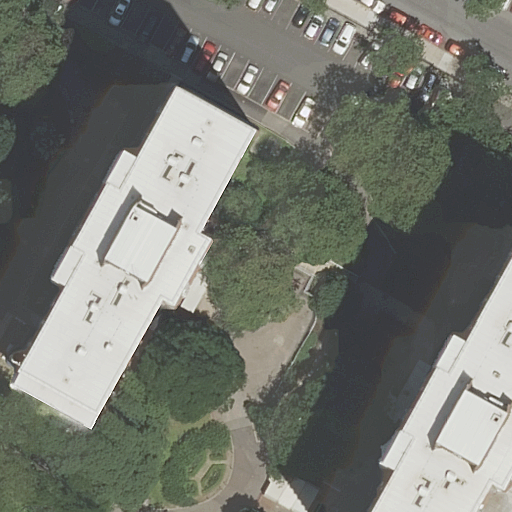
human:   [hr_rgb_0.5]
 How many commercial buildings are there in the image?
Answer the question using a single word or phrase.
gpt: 0

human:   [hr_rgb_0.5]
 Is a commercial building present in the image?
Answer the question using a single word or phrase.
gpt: no

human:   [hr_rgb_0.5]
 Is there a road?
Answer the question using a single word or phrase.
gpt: yes

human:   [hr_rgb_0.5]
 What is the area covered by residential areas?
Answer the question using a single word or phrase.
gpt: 10639m2

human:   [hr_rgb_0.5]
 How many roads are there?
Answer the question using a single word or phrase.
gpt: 5

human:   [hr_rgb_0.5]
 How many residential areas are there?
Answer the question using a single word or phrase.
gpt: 2

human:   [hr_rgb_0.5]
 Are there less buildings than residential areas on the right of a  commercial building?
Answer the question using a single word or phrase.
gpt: no

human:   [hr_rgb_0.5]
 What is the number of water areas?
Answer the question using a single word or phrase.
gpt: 0

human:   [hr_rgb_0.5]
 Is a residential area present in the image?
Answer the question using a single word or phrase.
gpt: yes

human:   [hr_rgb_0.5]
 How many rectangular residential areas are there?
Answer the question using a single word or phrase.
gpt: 2

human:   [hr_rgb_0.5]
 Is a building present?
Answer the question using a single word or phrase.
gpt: yes

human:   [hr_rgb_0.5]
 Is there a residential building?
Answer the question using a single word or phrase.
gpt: yes

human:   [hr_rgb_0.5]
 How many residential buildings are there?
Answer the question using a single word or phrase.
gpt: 2

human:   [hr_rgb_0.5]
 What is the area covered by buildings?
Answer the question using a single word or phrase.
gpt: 1960m2

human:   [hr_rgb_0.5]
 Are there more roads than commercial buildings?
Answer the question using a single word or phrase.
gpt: yes

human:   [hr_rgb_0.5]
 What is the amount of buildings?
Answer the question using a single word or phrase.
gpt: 2

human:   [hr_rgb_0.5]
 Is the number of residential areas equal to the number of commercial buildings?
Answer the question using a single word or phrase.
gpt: no

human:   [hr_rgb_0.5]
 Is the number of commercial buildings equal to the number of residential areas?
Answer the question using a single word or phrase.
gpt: no

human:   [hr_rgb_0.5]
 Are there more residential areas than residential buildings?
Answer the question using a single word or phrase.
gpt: no

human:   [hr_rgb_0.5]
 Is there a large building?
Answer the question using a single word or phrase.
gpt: yes

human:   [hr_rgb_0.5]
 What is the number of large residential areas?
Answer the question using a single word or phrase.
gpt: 1

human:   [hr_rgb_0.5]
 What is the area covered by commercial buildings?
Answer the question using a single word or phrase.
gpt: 0m2

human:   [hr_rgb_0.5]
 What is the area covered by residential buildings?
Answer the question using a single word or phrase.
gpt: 1960m2

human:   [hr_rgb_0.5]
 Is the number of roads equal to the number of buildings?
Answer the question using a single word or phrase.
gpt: no

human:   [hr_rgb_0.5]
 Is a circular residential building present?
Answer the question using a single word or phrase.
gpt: no

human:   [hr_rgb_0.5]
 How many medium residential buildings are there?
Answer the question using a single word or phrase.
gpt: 0

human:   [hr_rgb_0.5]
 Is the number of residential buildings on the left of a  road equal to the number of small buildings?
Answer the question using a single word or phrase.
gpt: no

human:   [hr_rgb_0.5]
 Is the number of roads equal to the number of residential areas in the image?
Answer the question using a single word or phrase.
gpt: no

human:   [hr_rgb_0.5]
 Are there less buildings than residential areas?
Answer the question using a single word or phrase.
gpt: no

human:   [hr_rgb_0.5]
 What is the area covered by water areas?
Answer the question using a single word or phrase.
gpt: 0m2

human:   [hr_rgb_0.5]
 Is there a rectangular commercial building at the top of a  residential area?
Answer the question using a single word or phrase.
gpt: no

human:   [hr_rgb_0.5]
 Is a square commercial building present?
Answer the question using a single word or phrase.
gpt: no

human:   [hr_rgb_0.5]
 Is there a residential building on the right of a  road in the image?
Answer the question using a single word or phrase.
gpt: yes

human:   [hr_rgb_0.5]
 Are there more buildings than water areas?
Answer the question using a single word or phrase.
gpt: yes

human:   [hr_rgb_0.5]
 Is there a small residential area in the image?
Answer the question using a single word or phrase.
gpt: no

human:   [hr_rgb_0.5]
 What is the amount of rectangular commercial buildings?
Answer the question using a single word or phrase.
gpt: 0

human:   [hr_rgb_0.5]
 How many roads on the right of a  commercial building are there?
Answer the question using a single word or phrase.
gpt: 0

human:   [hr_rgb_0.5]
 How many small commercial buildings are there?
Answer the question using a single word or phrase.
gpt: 0

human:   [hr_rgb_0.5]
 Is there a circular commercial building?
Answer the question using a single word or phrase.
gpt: no

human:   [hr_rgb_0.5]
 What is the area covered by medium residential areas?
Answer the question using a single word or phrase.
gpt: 100m2

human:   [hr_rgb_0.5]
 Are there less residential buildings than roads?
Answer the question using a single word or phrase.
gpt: yes

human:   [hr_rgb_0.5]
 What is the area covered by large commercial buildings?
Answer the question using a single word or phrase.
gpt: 0m2

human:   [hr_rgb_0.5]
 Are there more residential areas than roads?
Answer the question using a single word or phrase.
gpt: no

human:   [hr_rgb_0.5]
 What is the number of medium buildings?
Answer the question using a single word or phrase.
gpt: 0

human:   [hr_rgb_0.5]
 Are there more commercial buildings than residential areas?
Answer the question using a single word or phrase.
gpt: no

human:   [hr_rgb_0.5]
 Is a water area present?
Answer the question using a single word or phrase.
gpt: no

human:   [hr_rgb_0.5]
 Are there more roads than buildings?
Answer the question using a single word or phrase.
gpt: yes

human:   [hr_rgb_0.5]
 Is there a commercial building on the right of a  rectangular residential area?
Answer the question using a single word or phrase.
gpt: no

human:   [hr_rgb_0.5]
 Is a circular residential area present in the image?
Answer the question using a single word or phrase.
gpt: no

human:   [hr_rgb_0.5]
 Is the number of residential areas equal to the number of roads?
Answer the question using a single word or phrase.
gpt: no

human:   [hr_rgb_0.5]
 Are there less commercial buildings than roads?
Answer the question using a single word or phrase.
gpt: yes

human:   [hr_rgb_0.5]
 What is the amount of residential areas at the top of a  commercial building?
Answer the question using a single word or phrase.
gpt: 0

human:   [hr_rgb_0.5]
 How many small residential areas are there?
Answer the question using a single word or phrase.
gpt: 0

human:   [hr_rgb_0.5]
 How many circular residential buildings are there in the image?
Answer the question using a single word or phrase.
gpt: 0

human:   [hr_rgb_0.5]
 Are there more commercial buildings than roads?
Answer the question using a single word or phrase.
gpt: no

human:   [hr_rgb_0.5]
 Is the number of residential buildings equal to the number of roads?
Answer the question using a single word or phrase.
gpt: no

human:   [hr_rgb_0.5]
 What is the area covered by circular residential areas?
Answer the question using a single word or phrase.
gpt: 0m2

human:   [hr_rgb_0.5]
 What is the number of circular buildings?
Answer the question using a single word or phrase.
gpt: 0

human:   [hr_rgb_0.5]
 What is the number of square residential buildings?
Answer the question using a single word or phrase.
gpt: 0

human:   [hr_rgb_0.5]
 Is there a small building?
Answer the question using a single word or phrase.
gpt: no

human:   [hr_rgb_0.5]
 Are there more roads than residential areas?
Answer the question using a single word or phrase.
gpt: yes

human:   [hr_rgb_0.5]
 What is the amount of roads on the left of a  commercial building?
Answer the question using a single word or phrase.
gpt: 0

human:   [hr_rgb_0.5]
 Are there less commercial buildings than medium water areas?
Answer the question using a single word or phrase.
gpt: no

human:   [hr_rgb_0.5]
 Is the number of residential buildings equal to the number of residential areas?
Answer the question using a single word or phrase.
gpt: yes